Question: I have
Controller:
'[MySite]\Controllers\DistributionTools\TrackingChannelsController.cs'
'''
[HttpPost]
public void InitTcFirstPageView()
{
var model = new TcFirstPageModel
{
BestChannel = new BestChannel()
};
View("~\Views\DistributionTools\TcFirstPageView", model);
}
'''
View:
'Views\DistributionTools\TcFirstPageView.aspx'
Global.asax:
'''
routes.MapRoute("TrackingChannels", "TrackingChannels/{action}",
new { controller = "TrackingChannels", action = "InitTcFirstPageView" });
'''
Yet when I surf to
'http://localhost:85/TrackingChannels/InitTcFirstPageView'
I get

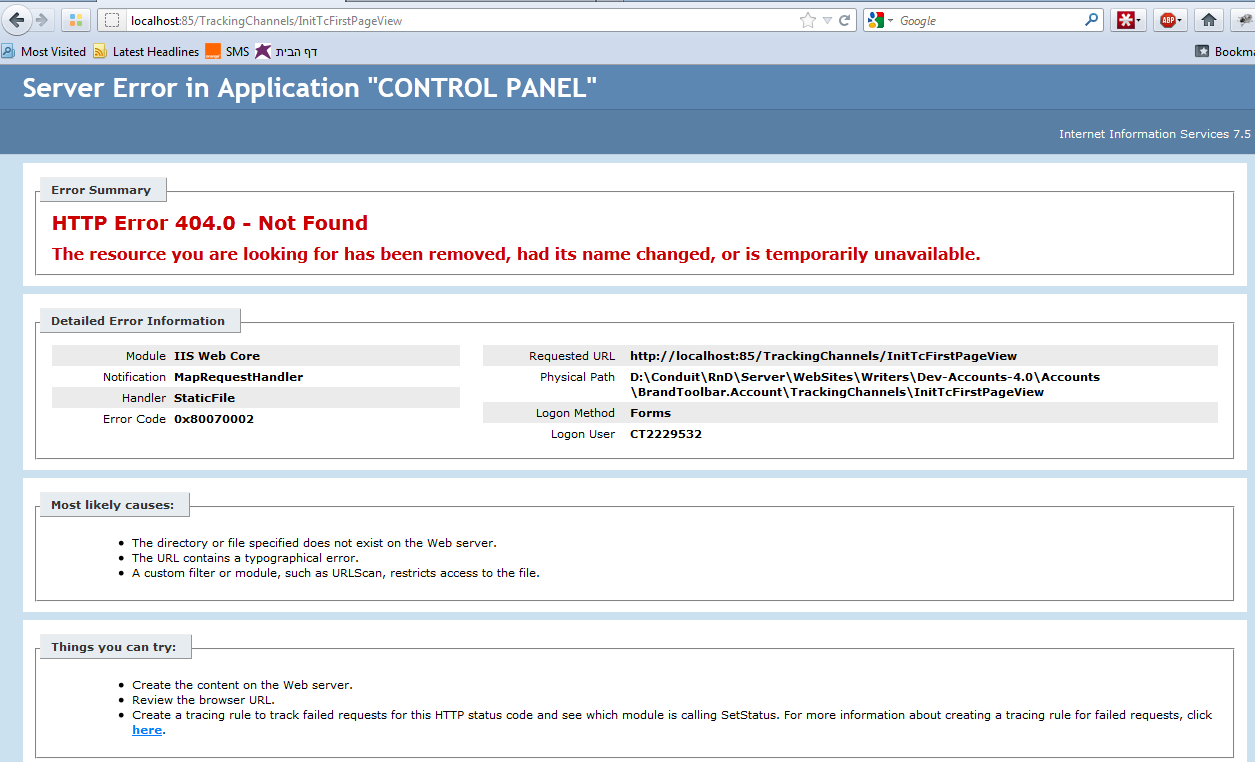
Answer: The [HttpPost] attribute means that Action will only handle POST requests. You need to remove that attribute, or test using a POST.